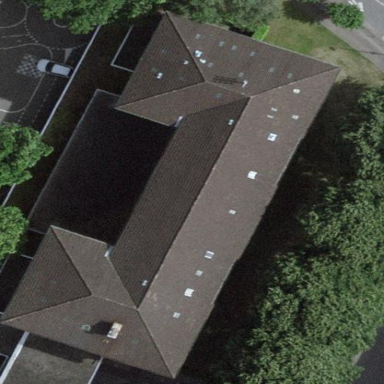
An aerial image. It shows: School building.